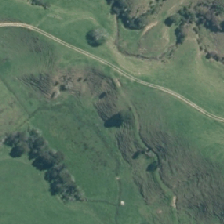
Land cover: high_producing_grassland